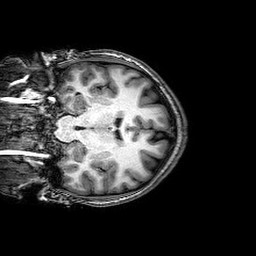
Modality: T1w
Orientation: coronal
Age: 18
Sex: female
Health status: healthy
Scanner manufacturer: philips
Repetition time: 0.008197 s
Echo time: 0.00377 s